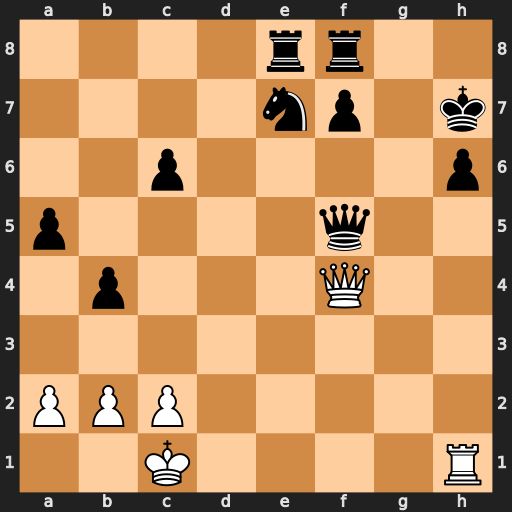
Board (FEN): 4rr2/4np1k/2p4p/p4q2/1p3Q2/8/PPP5/2K4R
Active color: w
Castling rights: -
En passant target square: -
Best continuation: Qxh6+ Kg8 Qh8#